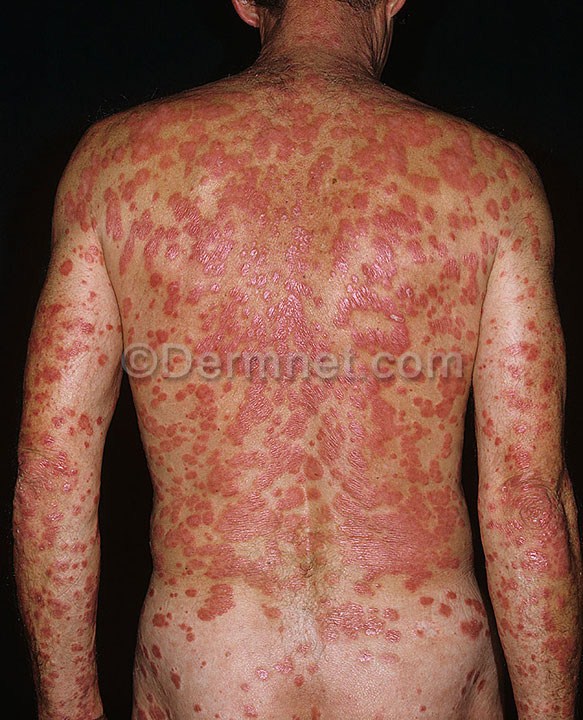
Disease: Psoriasis pictures Lichen Planus and related diseases